Interaction volume radius: 5 \u00c5
Interaction volume height: 15 \u00c5
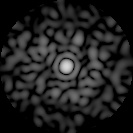
Disorder parameter: 0.8921